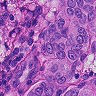
Metastatic tissue present: yes